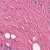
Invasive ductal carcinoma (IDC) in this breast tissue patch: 0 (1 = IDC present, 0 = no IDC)